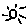
Label: sun